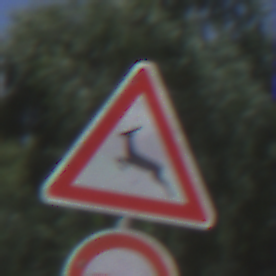
Verkehrszeichen: WildwechselRechts
Zusatzzeichen unten: Ueberholverbot
Umgebung: Outdoor, Nature
Tageszeit: Midday
Wetter: Clear
Licht: Natural
Jahreszeit: Summer
Kontrast: HighContrast